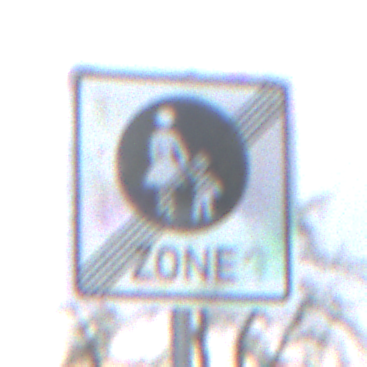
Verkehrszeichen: EndeFussgaengerzone
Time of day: MorningAfternoon
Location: Outdoor (Suburban)
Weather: Overcast
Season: NotSpecified
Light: Natural